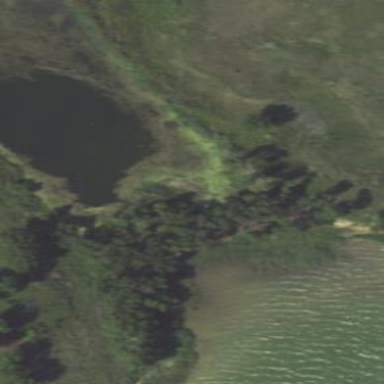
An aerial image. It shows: Wet meadow in natural wetland area.